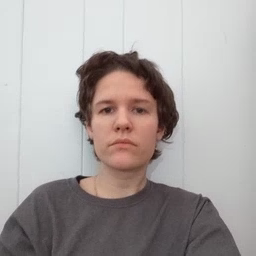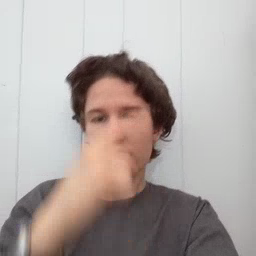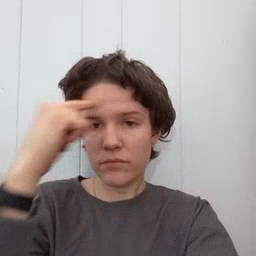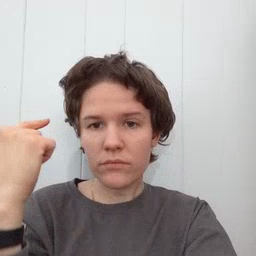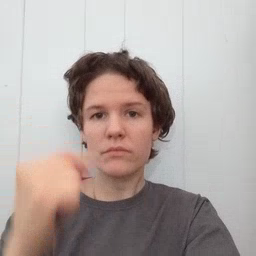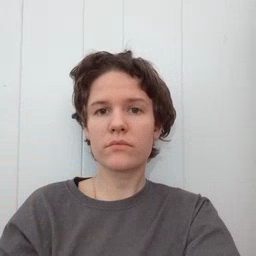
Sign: black